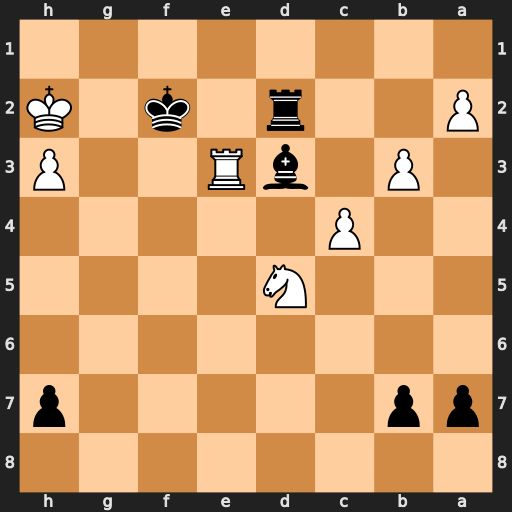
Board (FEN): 8/pp5p/8/3N4/2P5/1P1bR2P/P2r1k1K/8
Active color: b
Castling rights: -
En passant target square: -
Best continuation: Be4 Rxe4 Kf3+